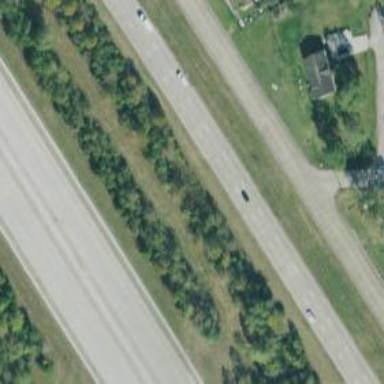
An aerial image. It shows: Secondary road with frontage road.